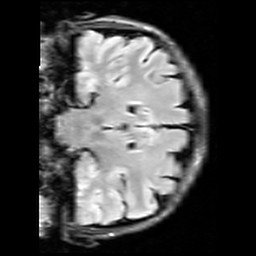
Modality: FLAIR
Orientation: coronal
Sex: female
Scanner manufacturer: siemens
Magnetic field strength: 3 T
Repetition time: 10 s
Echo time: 0.09 s